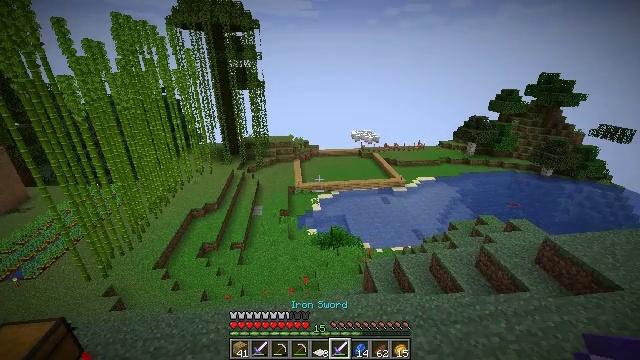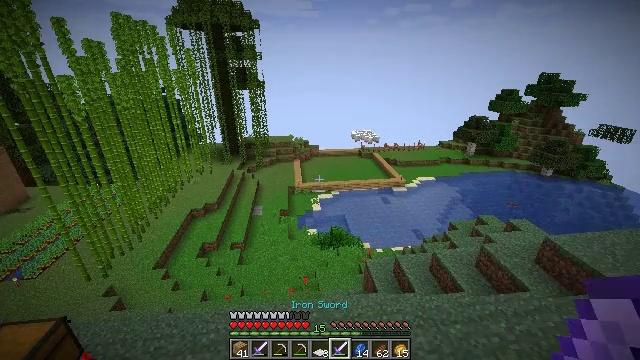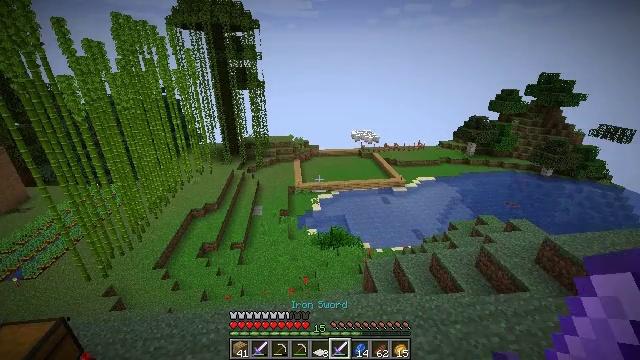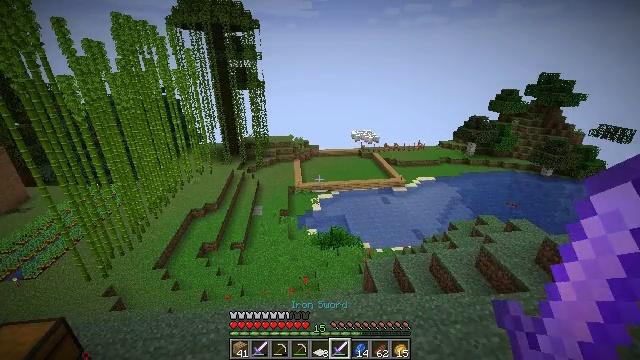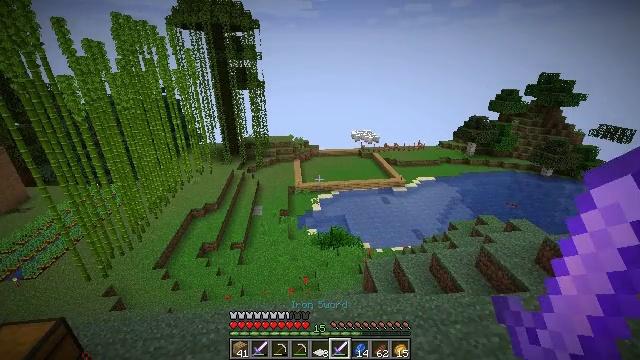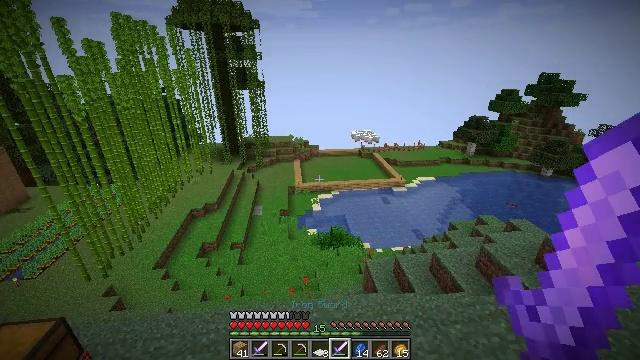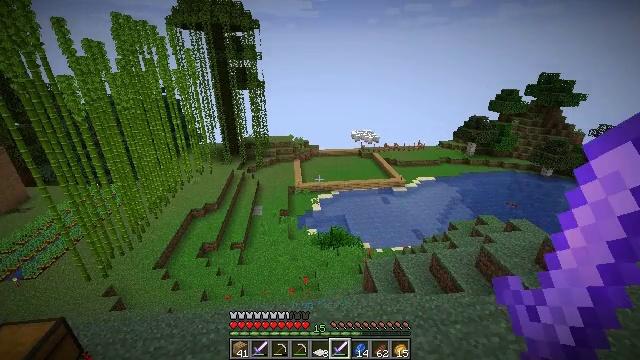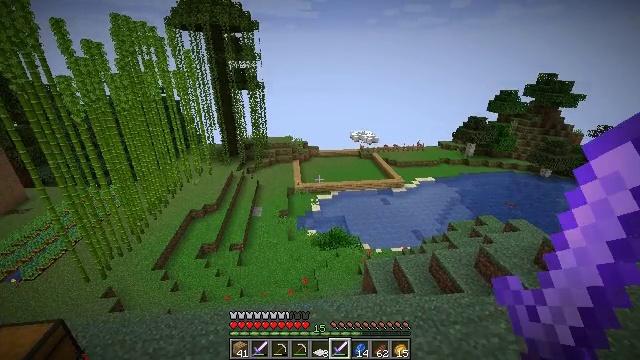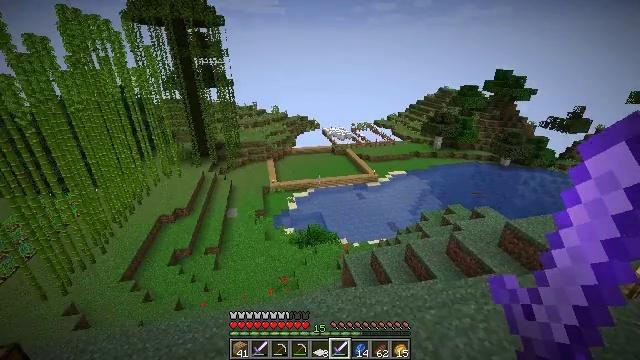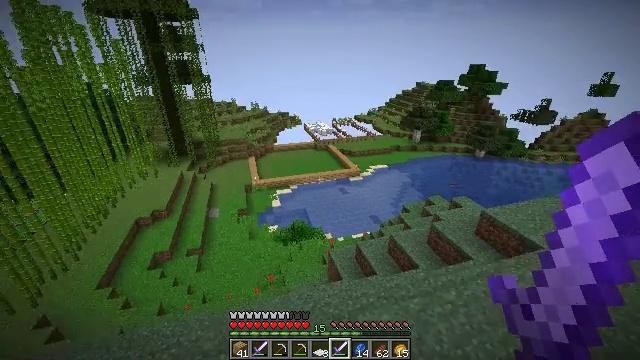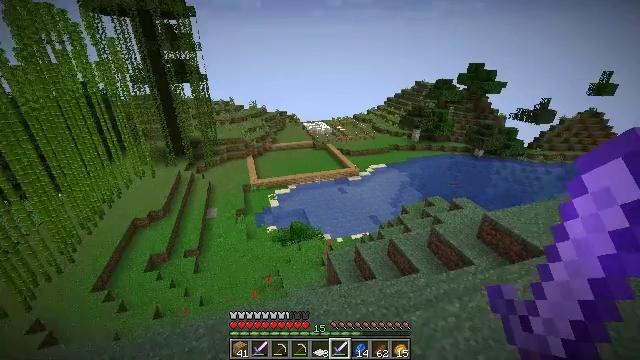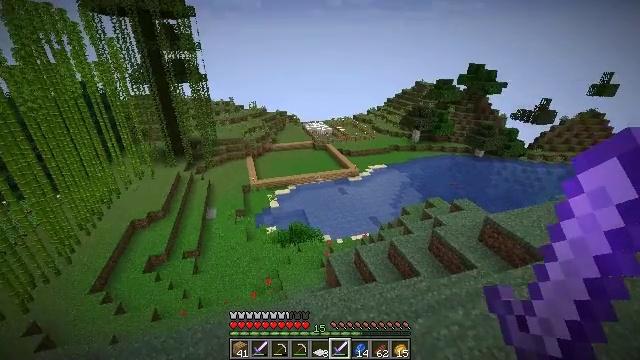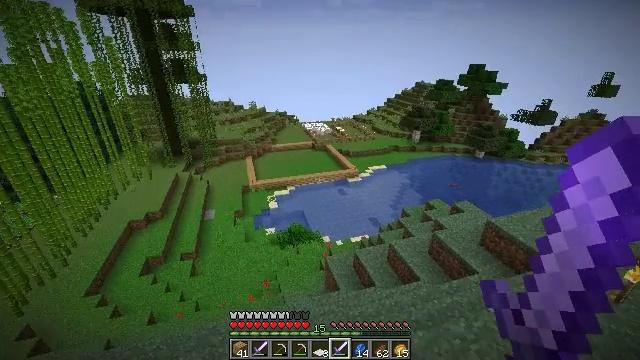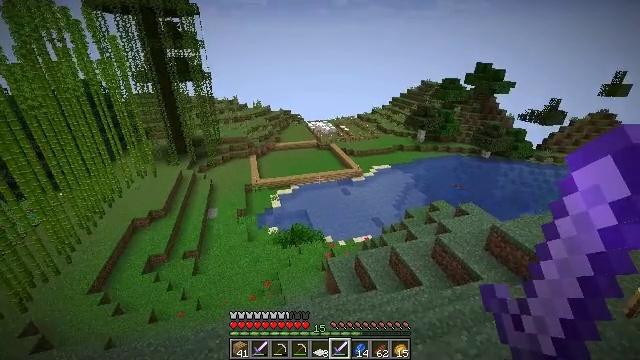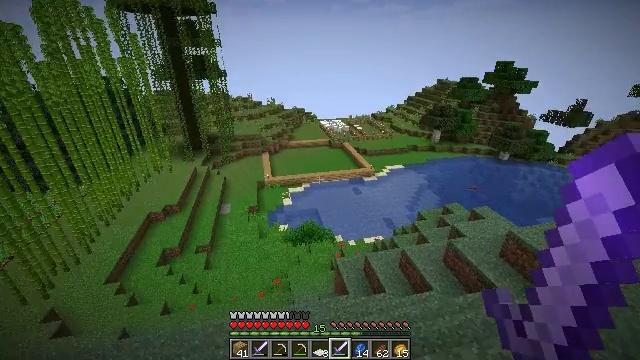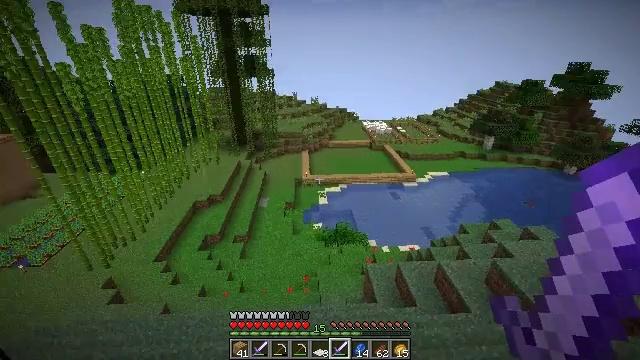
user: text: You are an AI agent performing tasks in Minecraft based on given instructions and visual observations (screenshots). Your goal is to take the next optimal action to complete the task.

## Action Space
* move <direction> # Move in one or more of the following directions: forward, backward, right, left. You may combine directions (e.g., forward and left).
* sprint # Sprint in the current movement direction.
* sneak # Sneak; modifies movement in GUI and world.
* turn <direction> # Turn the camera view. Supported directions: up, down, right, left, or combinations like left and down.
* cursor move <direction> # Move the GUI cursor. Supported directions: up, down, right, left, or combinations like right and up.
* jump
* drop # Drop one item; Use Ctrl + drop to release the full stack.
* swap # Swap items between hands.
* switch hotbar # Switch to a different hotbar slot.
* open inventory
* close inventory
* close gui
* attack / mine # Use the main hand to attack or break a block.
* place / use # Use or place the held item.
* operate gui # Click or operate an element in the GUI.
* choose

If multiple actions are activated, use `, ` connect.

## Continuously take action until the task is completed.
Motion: motion action
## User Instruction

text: Break the jungle sapling to collect it.
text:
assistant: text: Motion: no_op
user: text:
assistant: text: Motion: no_op
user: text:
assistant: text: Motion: no_op
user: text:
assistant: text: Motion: no_op
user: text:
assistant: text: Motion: no_op
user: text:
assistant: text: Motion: no_op
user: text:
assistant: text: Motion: no_op
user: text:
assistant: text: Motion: turn right
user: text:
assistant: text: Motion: move forward, turn right
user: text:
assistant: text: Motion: move forward
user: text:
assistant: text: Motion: move forward
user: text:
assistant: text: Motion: move forward and move right
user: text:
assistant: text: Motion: move forward and move right, turn left
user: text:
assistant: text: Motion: move forward and move right, turn left
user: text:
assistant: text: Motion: move forward and move right, turn left
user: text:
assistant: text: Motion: move forward and move right, turn left
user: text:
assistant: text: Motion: move forward and move right, turn left and up
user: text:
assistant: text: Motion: move forward and move right, turn left and up
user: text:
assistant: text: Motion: move forward and move right, turn left and up
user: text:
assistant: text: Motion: turn left
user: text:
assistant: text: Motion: no_op
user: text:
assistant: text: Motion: no_op
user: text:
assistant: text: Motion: no_op
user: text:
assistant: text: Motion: no_op
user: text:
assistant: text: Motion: no_op
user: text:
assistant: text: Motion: turn right
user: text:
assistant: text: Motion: no_op
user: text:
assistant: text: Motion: no_op
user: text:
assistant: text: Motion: move forward
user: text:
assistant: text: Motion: move forward